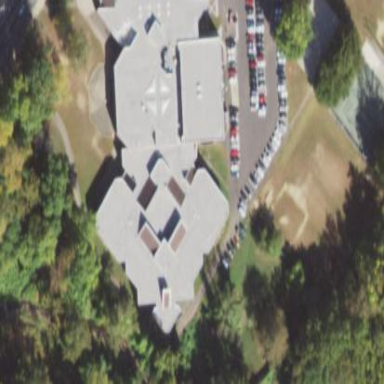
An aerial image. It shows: School building.